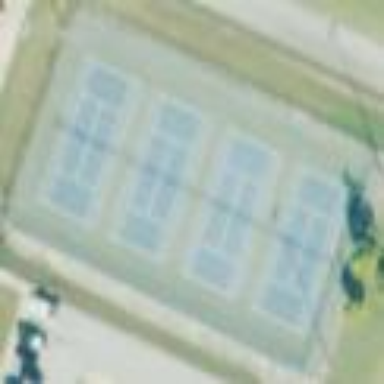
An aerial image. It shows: Tennis court on the leisure land pitch.